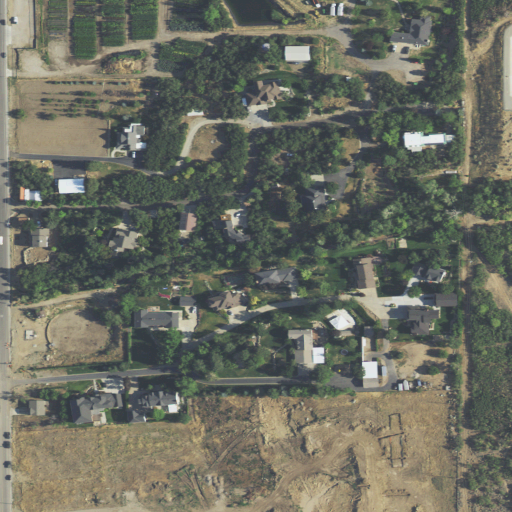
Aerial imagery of valley in Utah named Webb Canyon containing low intensity development, open development, woody wetlands, herbaceous wetlands, medium intensity development, pasture, evergreen forest, and high intensity development